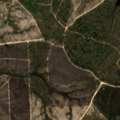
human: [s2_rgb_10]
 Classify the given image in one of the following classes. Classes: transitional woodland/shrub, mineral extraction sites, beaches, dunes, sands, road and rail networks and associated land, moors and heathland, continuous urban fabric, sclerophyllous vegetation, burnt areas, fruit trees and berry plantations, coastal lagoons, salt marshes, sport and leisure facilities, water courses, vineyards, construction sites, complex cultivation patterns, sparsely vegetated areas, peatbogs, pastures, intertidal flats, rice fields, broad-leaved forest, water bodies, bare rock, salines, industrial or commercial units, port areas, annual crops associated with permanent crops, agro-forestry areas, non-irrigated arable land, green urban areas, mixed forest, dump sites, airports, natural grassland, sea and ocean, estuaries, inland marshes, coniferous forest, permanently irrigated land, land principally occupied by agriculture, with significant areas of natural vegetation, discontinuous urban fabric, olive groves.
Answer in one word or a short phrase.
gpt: agro-forestry areas, broad-leaved forest, transitional woodland/shrub